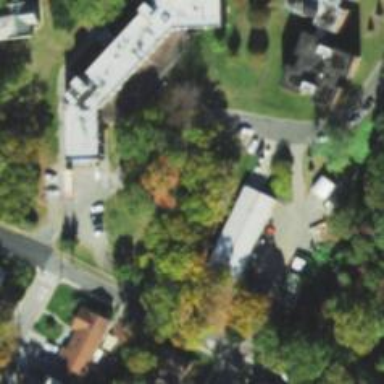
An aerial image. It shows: College building.